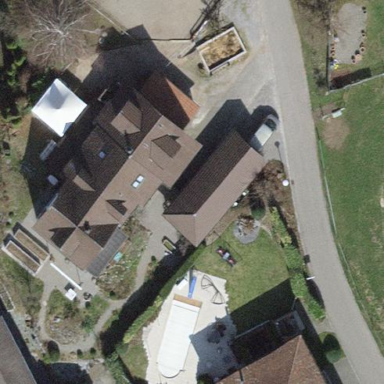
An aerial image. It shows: Garage building.